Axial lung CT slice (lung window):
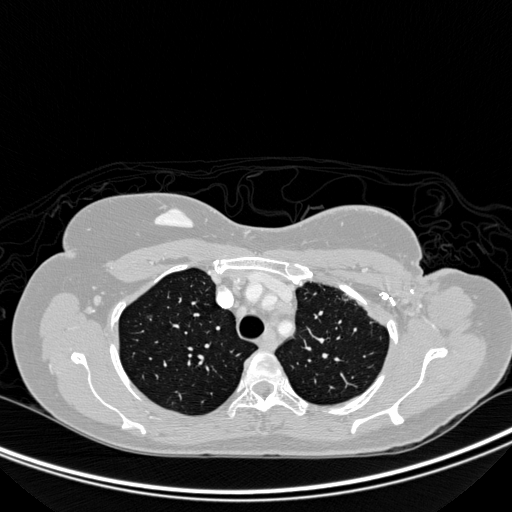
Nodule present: no